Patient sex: F
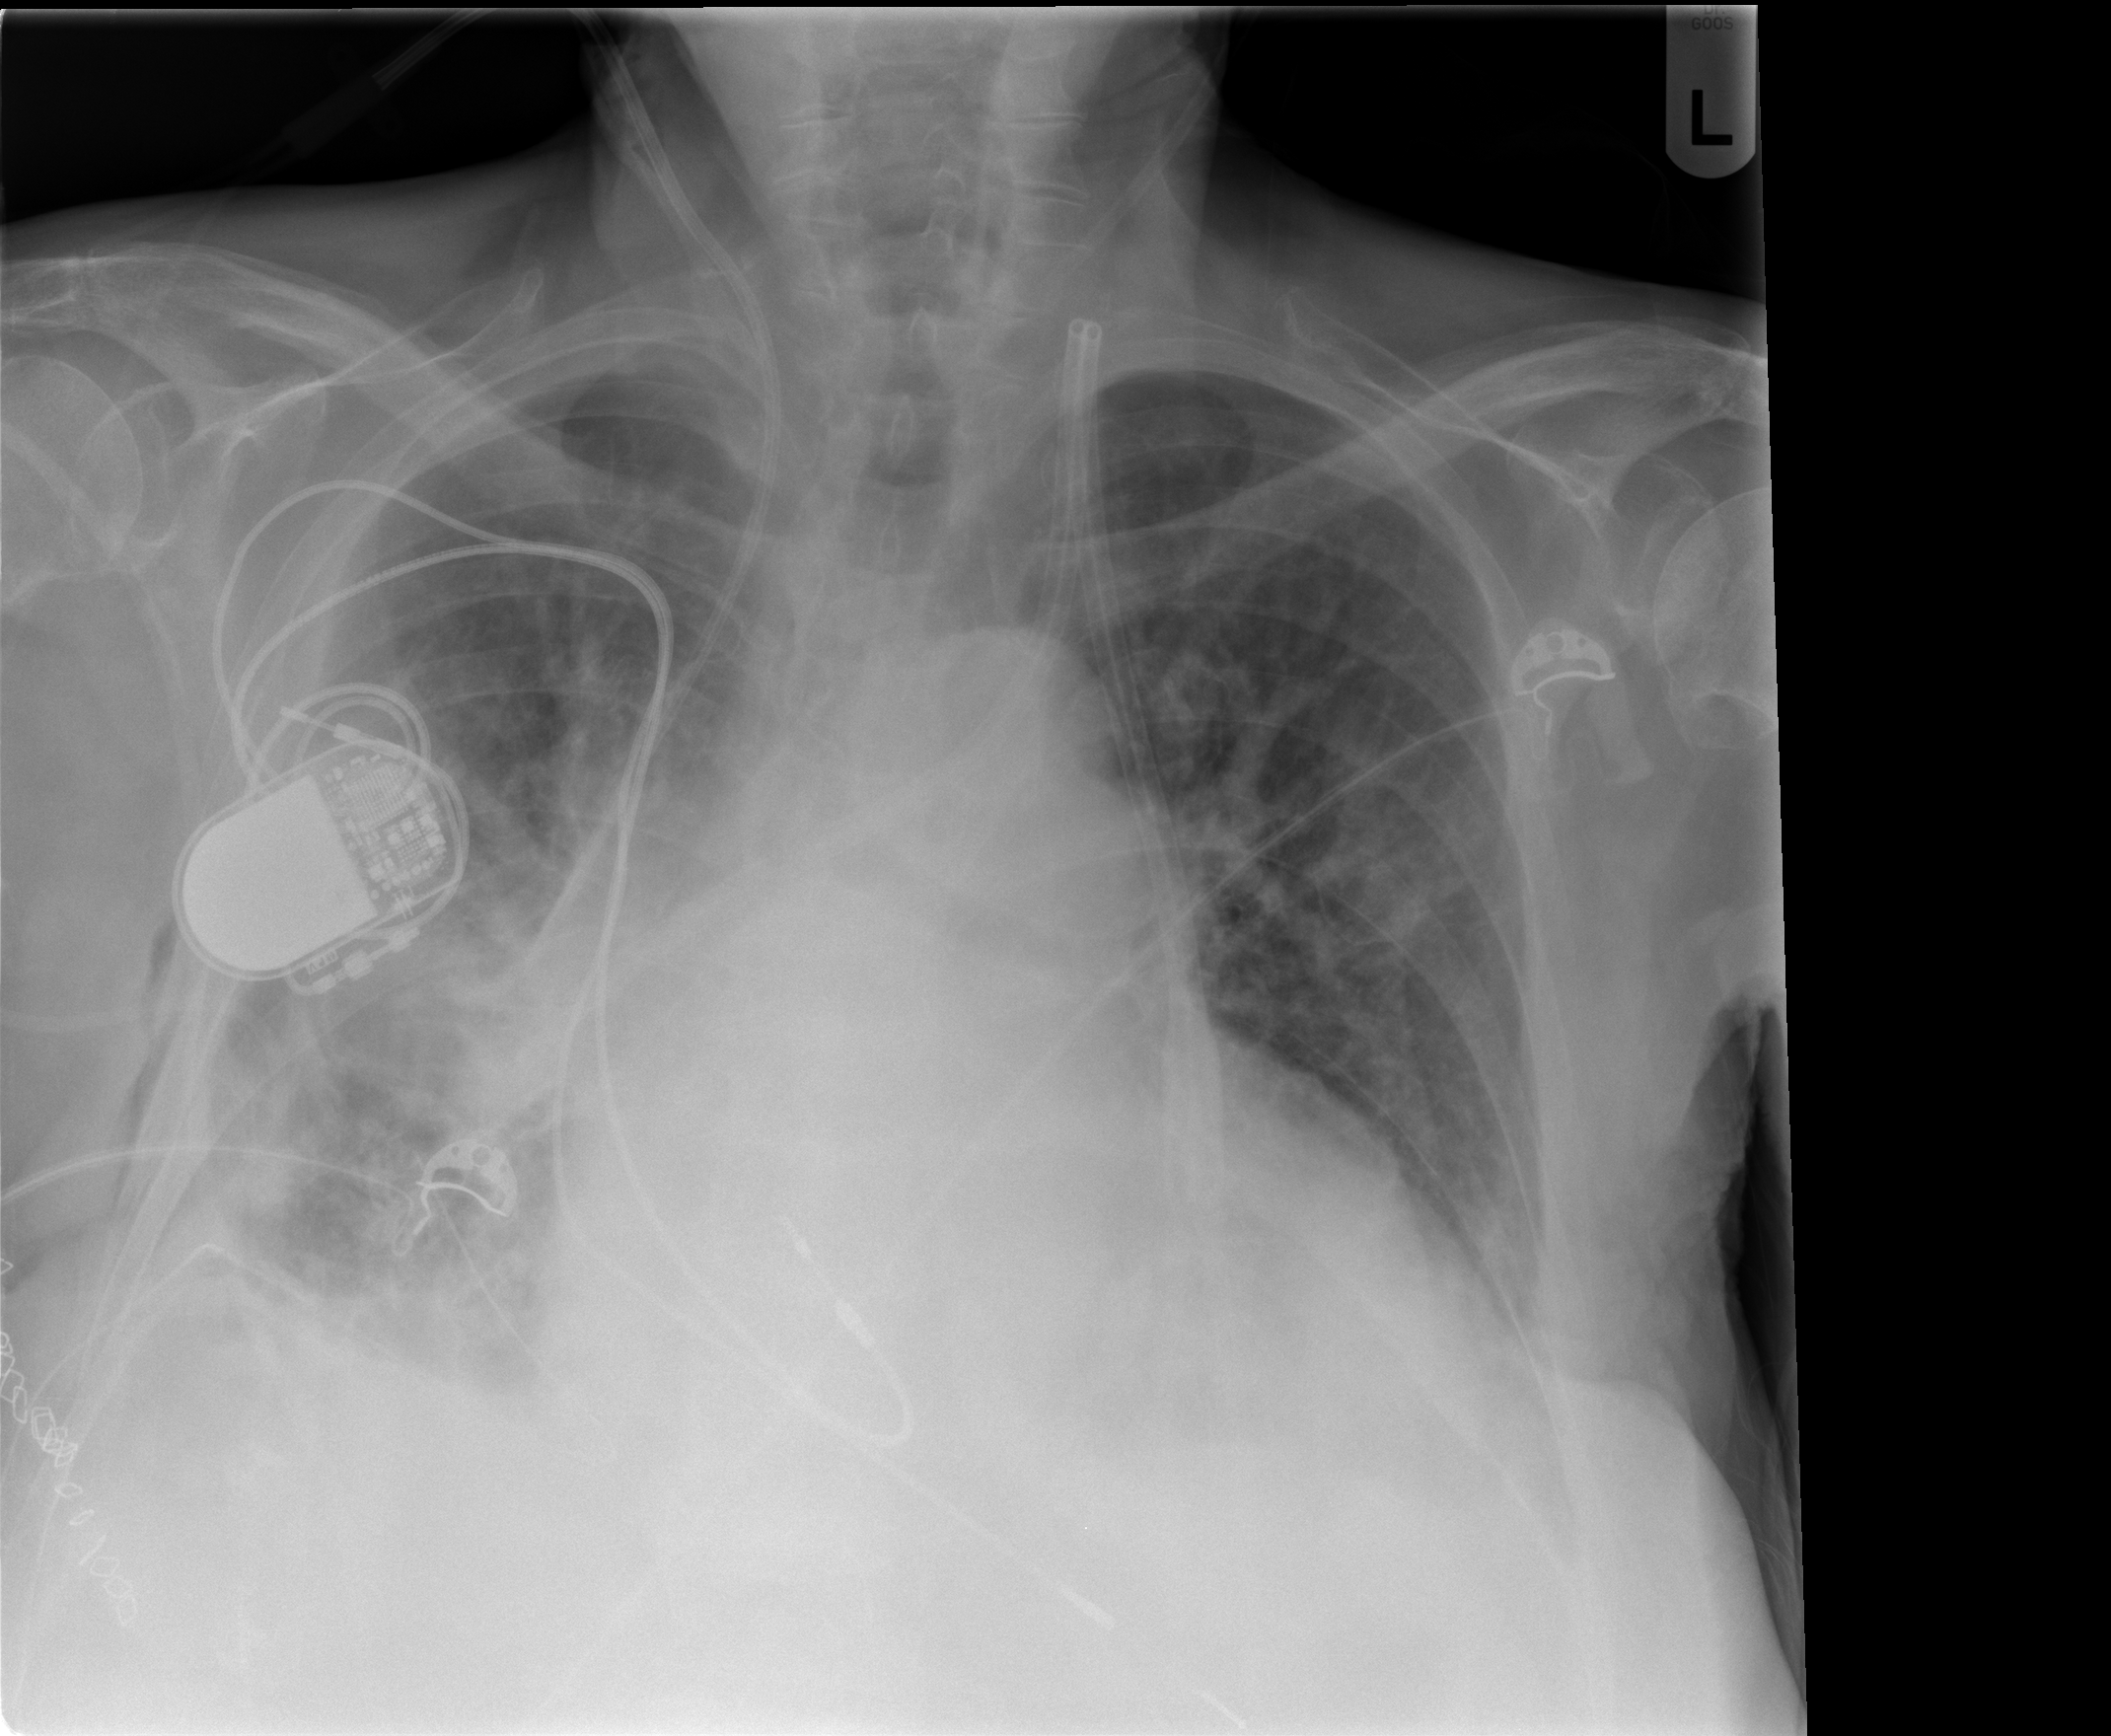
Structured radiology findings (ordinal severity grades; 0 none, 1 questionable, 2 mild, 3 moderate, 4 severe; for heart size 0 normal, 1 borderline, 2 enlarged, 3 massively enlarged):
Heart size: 2
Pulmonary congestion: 3
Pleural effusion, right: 2
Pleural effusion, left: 2
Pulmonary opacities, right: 3
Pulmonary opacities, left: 2
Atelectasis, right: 3
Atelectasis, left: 2